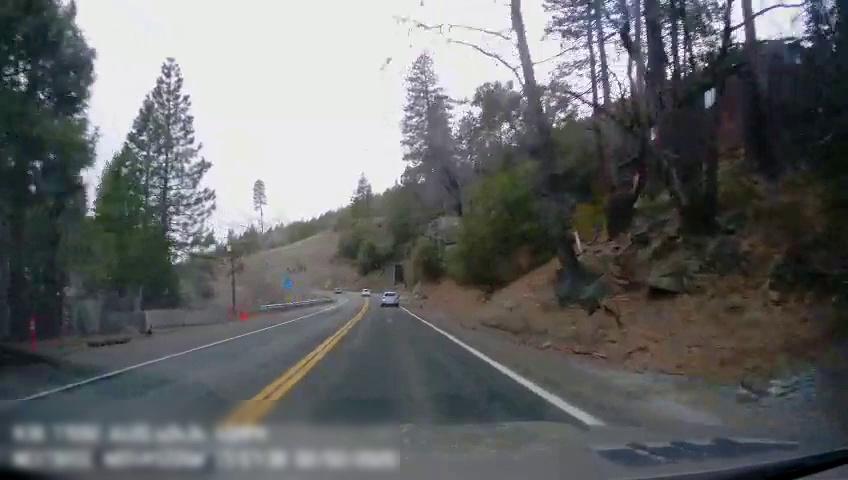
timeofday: Day
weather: Cloudy
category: Drivable Space
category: Vehicles | Car
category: Lanes | Current Lane
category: Lanes | Current Lane
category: Lanes | Opposite Lane